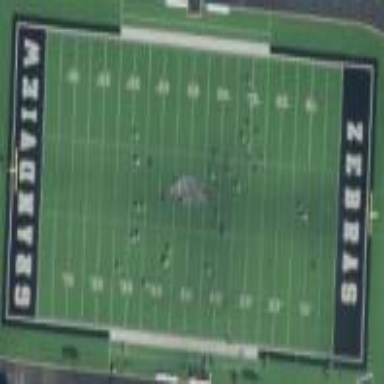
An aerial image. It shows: American football pitch with artificial turf surface for leisure land.